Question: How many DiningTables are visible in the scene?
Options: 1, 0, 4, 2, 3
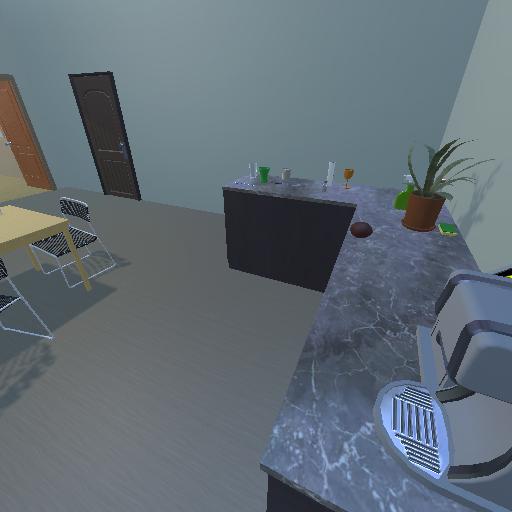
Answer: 1